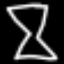
Label: hourglass